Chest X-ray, AP view. Patient: 72 years old, sex F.
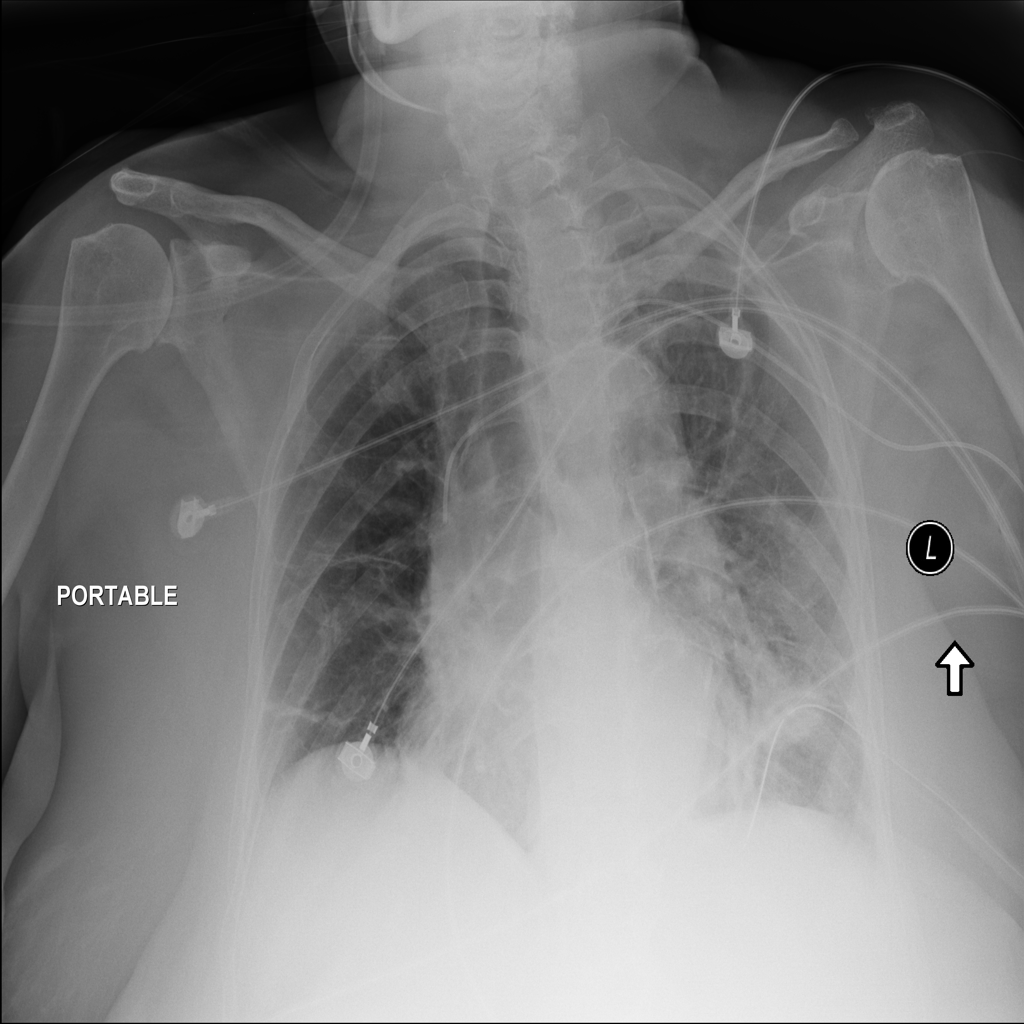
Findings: Atelectasis